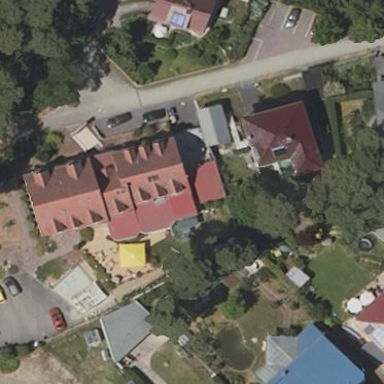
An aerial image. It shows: Hotel building.